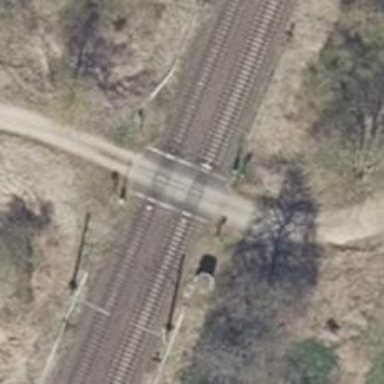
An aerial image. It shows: Level crossing along the railway.